Question: How to add custom theme in web2py. Example: in themeforest.net, one of the theme have folder structure as follows:

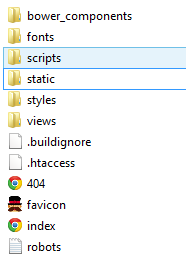
Answer: Upload the themeforest CSS, javascript and image files to the 'Static' folder in web2py.
Create the html files in 'Views' then link to those CSS, javascript and image files from the html you created in the 'Views'.
In your html file in the 'Views' you should delete this:
'''
{{extend 'layout.html'}}
<h1>This is the default/sample.html template</h1>
{{=BEAUTIFY(response._vars)}}
'''
and copy your html code from your themeforest html files since you are not using the web2py default layout.html
This is how you can link to the 'css' file (or the js files) you have uploaded to the 'Static' folder from your web2py 'Views' html:
'''
<link rel="stylesheet" type="text/css" media="screen" href="{{=URL('static', 'css/style.css')}}">
'''